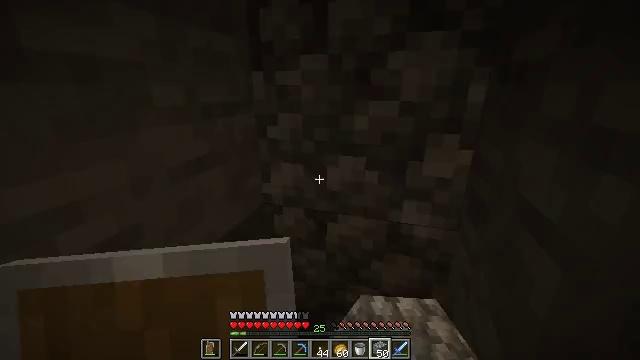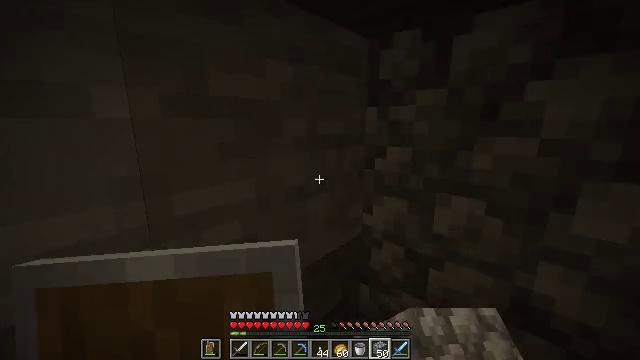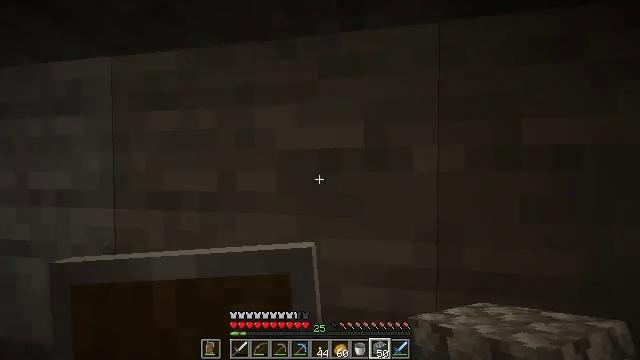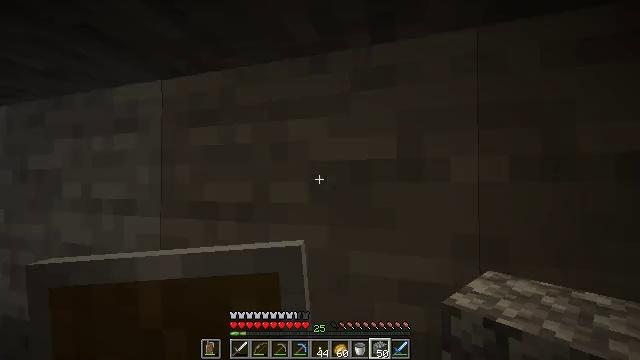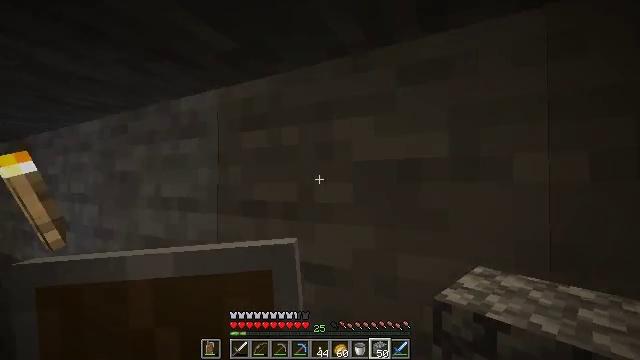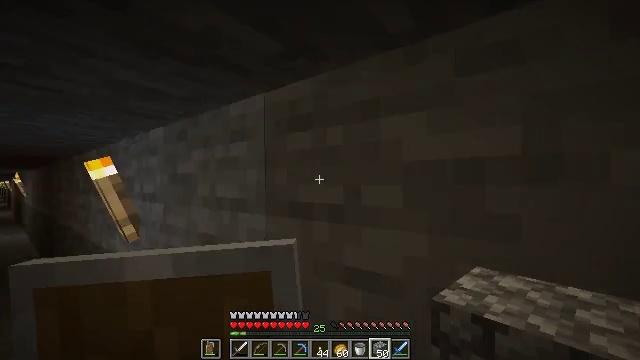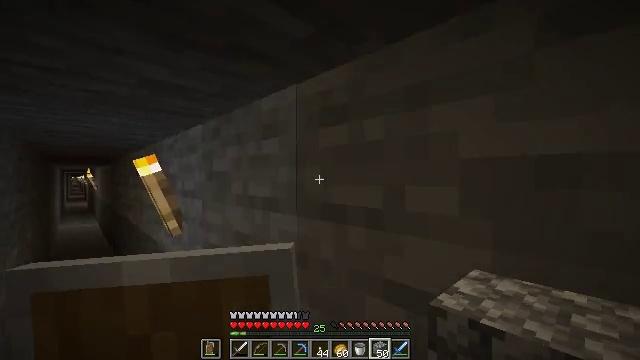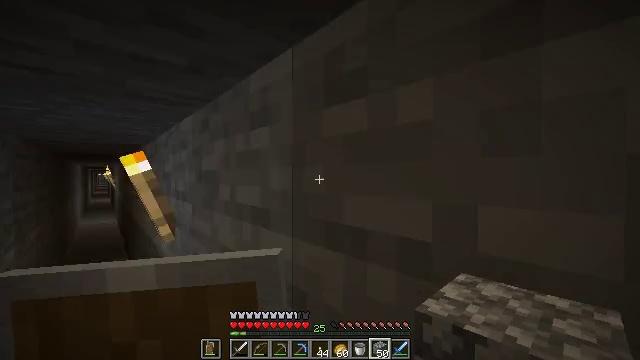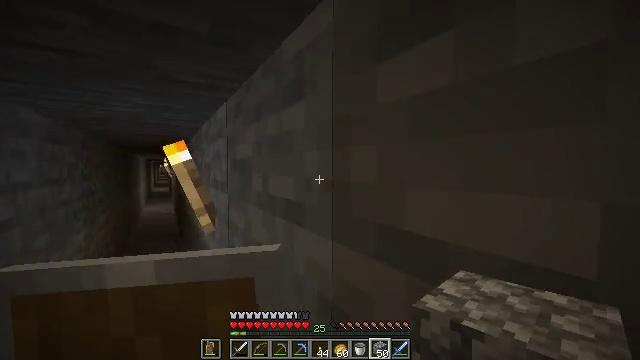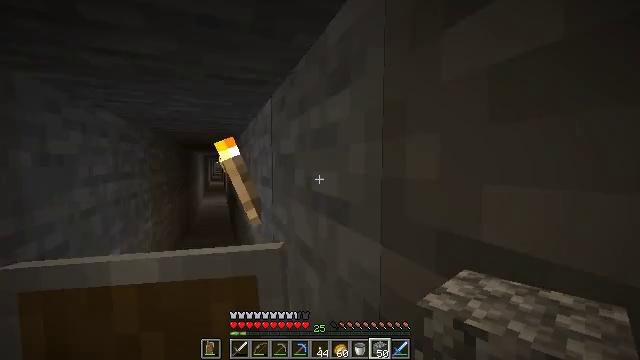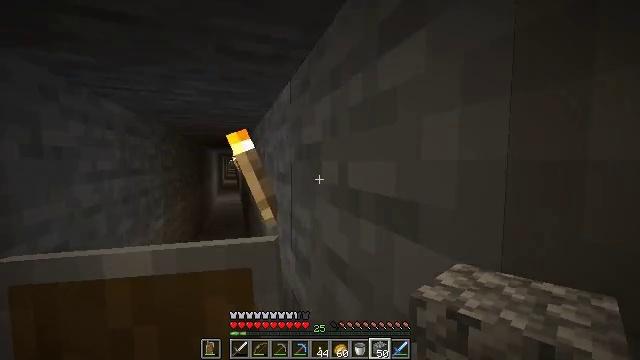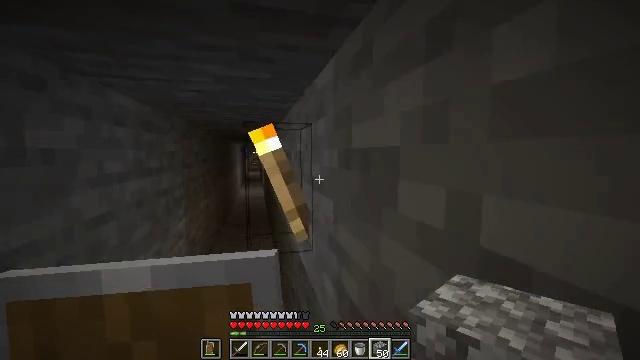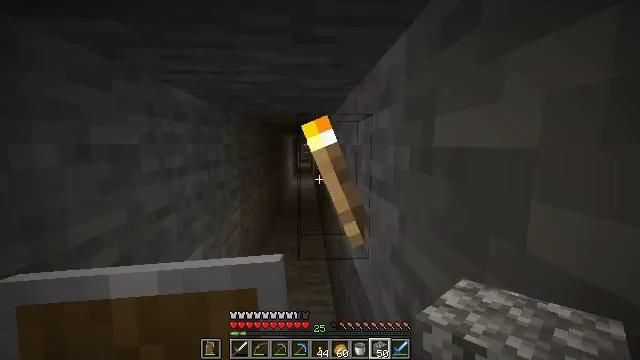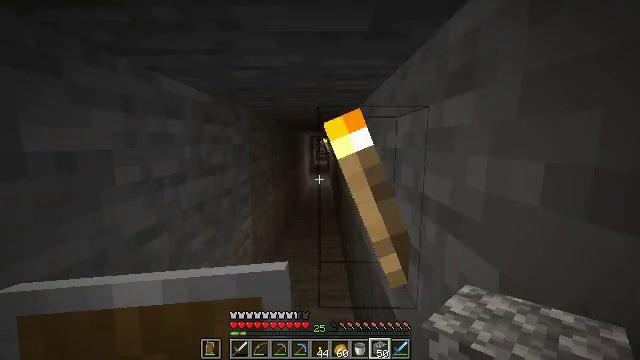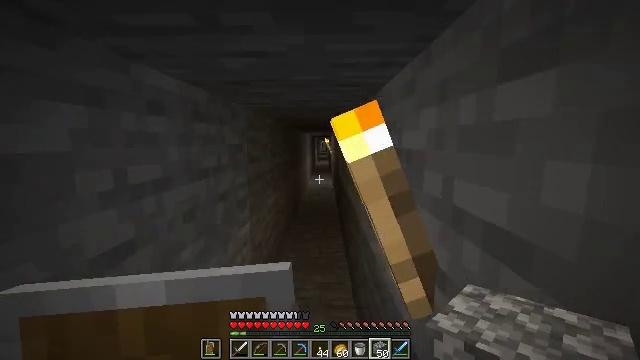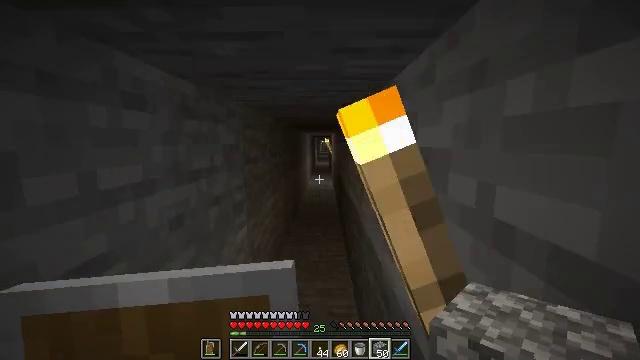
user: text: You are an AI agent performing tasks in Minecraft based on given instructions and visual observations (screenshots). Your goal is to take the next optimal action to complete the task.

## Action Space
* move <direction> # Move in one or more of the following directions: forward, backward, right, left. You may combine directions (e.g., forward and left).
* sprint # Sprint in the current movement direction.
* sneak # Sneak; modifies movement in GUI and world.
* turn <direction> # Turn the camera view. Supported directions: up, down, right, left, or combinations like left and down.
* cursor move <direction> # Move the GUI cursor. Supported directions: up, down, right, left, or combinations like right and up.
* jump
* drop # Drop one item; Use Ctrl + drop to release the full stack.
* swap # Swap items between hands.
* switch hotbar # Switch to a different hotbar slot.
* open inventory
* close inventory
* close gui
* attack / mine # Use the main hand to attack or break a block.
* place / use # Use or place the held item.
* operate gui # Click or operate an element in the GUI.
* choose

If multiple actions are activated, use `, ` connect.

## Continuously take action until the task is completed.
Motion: motion action
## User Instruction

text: Heat cobblestone in the furnace to get stone.
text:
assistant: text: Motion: turn left and up
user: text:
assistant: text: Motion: turn left and up
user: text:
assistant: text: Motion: turn left and up
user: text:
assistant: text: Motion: turn left
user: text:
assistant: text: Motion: move forward, turn left
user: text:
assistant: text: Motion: move forward, turn left and down
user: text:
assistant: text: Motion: move forward, turn left
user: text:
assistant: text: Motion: move forward, turn left and down
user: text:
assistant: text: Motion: move forward, turn left
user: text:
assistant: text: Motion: move forward, turn left
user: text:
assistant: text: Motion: move forward, turn left and down
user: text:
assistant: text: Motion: move forward, sprint, turn left and down
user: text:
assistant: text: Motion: move forward, sprint, turn left
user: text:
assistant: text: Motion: move forward
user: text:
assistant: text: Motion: move forward
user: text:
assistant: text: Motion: move forward
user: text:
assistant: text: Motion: move forward and move left
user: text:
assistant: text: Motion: move forward and move left
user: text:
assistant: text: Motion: move forward and move left
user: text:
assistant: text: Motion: move forward
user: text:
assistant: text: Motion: move forward, sprint
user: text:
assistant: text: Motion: move forward, sprint
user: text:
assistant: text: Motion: move forward, sprint
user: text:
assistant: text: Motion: move forward, sprint
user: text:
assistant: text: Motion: move forward
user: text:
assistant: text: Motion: move forward
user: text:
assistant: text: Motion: move forward
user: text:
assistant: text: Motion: move forward
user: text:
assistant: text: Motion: move forward
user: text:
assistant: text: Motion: move forward